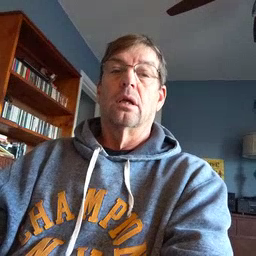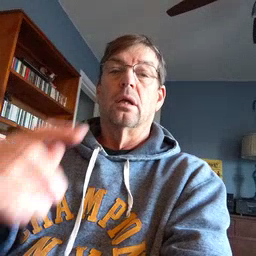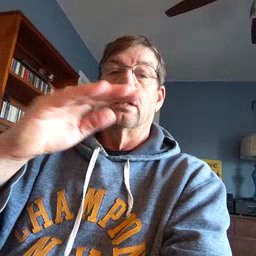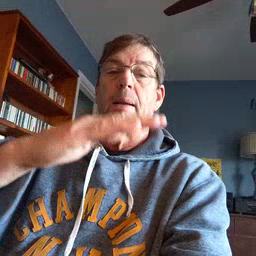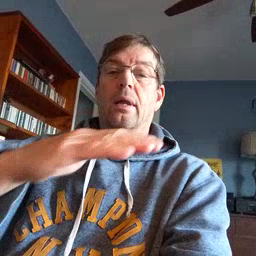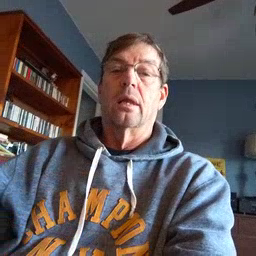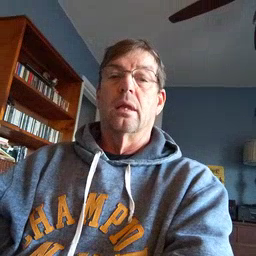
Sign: table